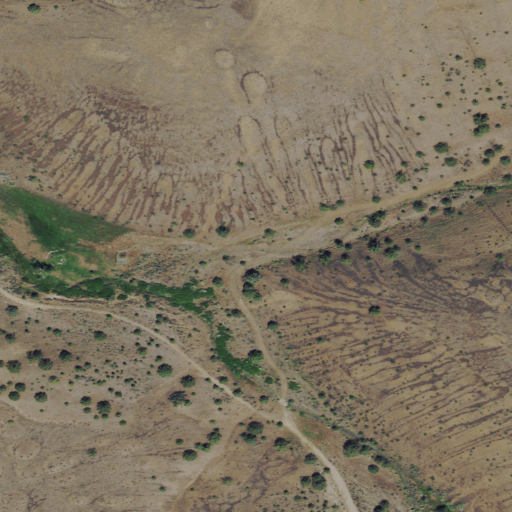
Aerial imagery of valley in Oregon named Coon Hollow containing shrub and grassland